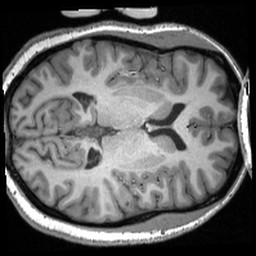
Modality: T1w
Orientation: axial